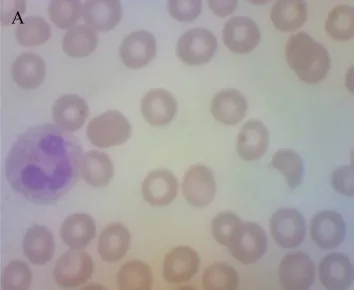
H+E stained peripheral blood smear showing shistocytes, 100X power. POD (post-operative day) #3.
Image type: pathology (giemsa)